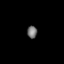
Tissue: lung
Cell type: Epithelial cells
Senescence score: 0.1909
Nuclear area (px): 122
Mean DAPI intensity: 114.197